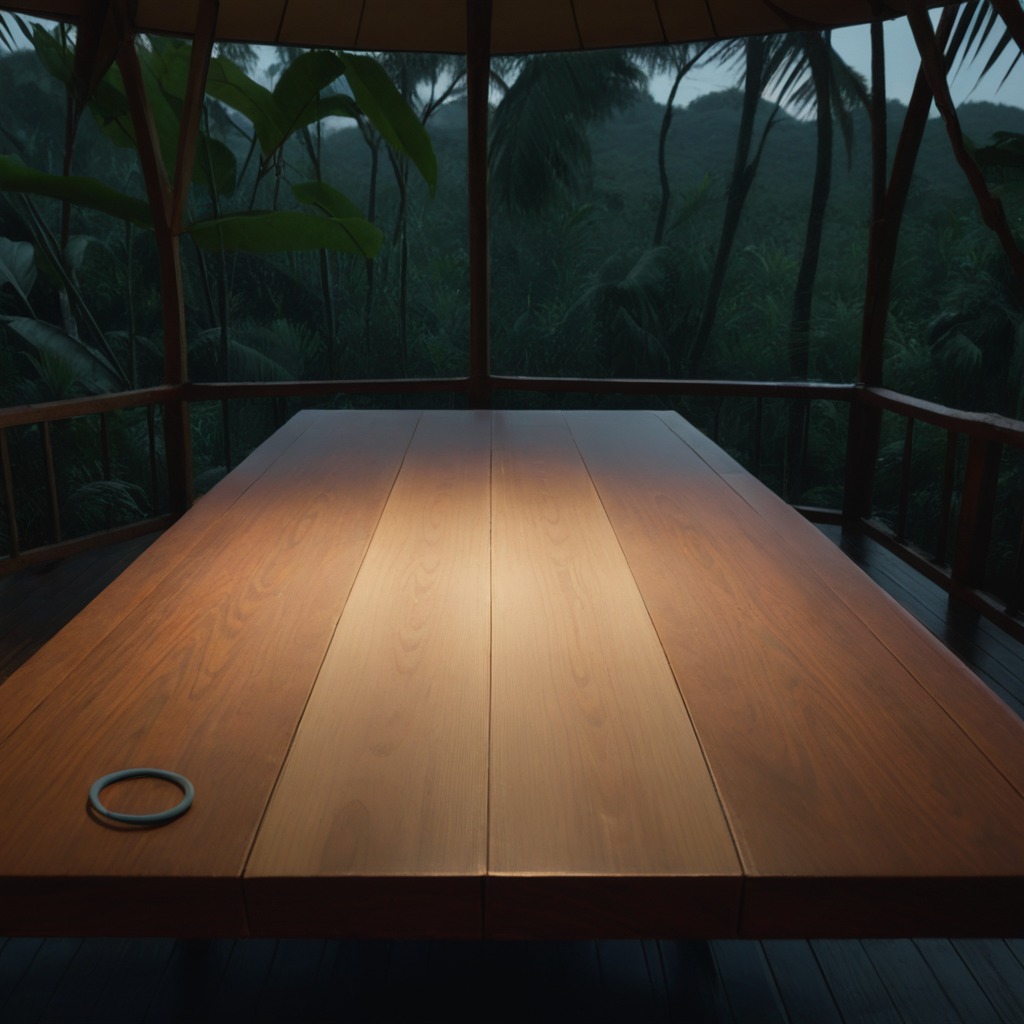
A rubber O-ring is lying on a wooden table inside a jungle field workshop tent at night.